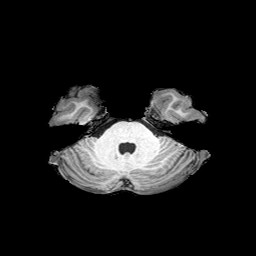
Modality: T1w
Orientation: coronal
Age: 19
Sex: female
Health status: healthy